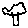
Label: tree